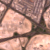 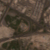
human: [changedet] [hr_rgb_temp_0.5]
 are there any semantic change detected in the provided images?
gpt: A park has risen on the left of the crossroads.